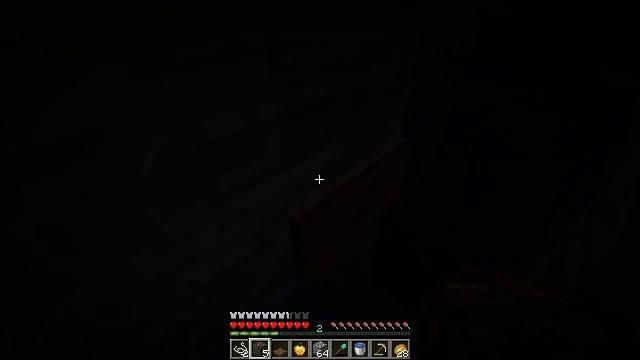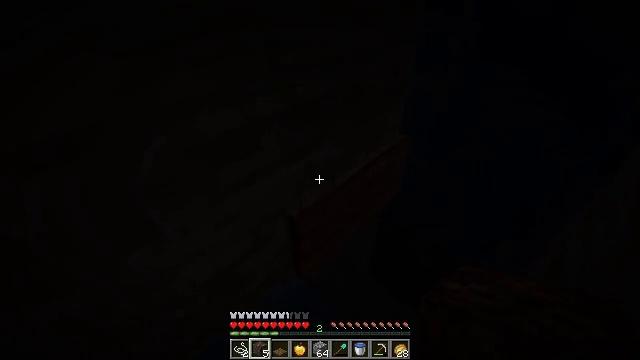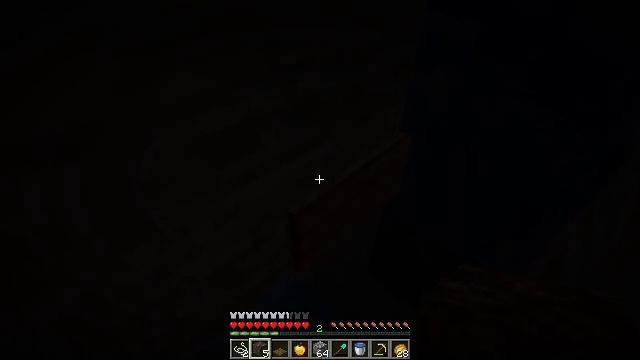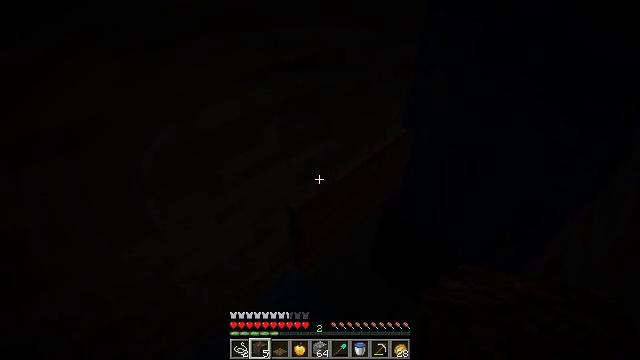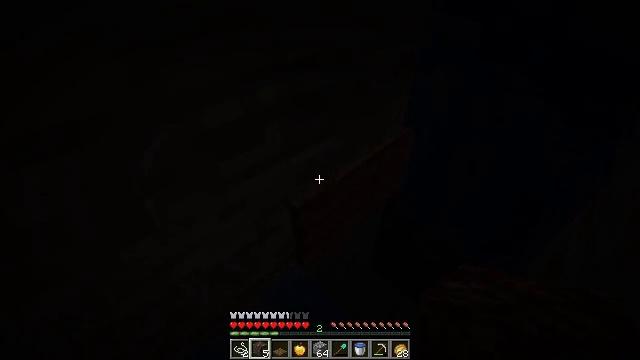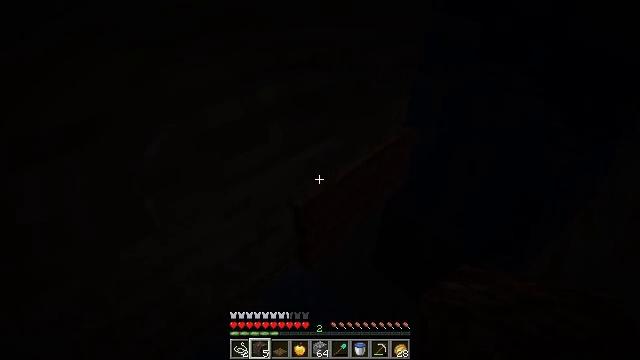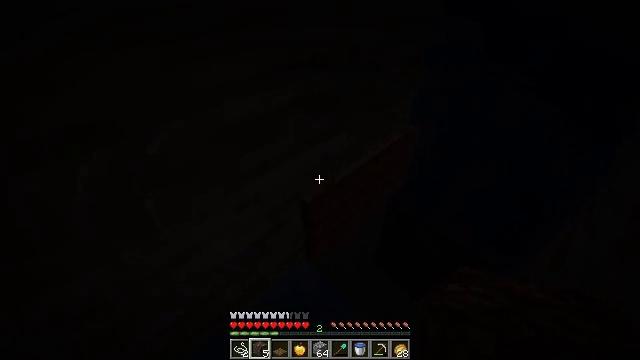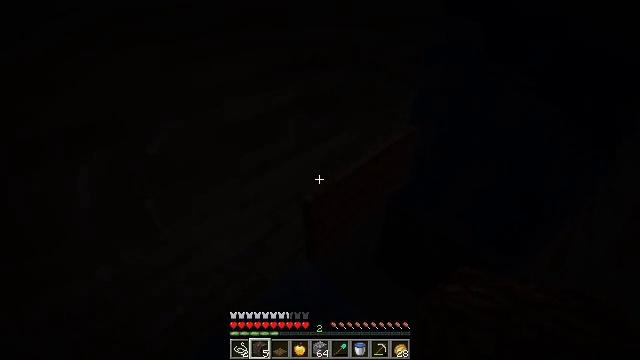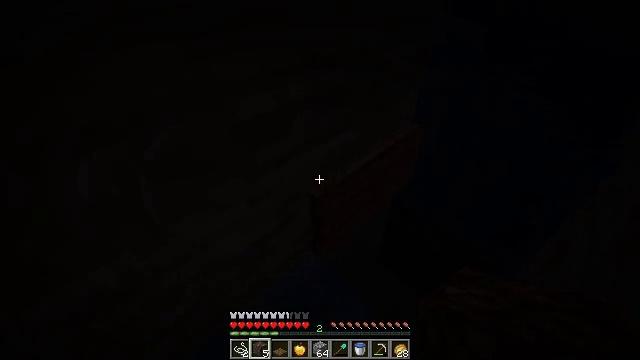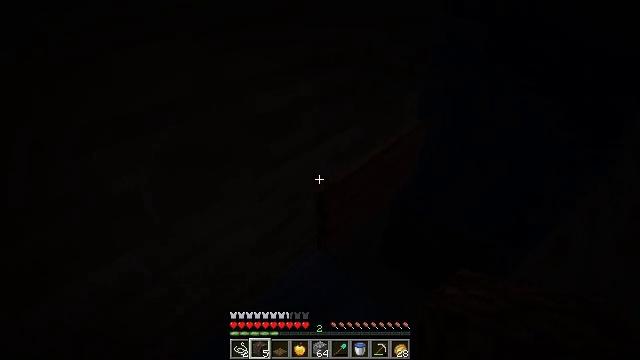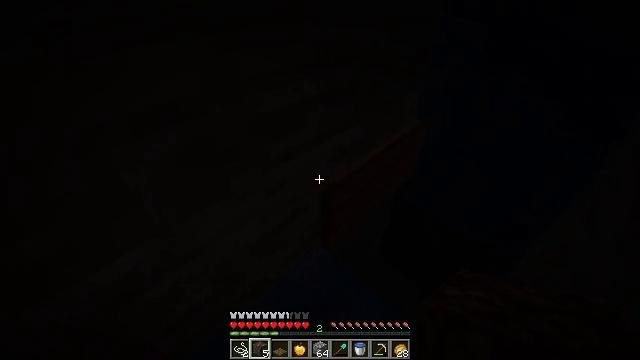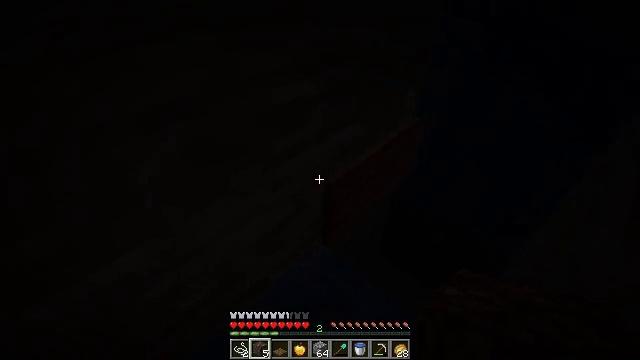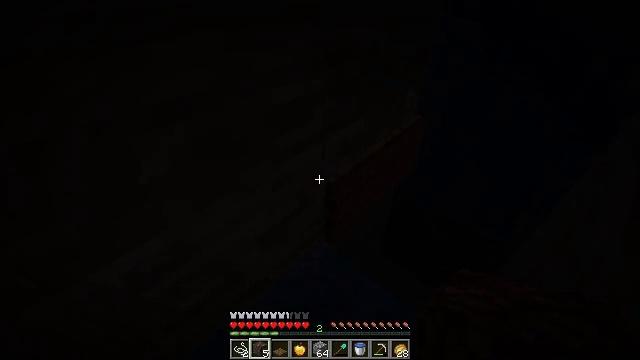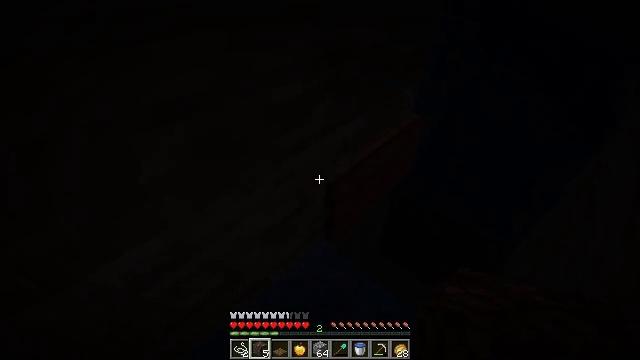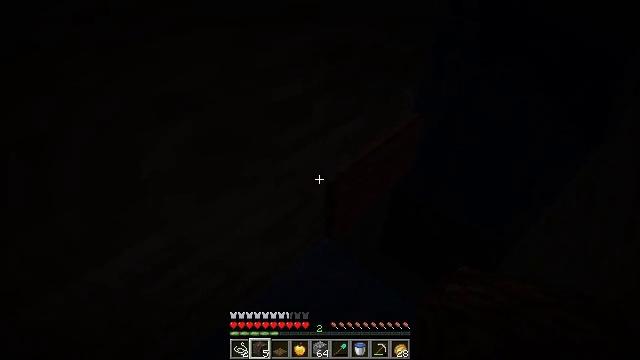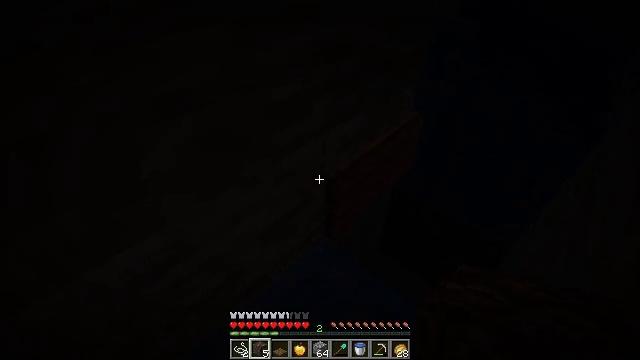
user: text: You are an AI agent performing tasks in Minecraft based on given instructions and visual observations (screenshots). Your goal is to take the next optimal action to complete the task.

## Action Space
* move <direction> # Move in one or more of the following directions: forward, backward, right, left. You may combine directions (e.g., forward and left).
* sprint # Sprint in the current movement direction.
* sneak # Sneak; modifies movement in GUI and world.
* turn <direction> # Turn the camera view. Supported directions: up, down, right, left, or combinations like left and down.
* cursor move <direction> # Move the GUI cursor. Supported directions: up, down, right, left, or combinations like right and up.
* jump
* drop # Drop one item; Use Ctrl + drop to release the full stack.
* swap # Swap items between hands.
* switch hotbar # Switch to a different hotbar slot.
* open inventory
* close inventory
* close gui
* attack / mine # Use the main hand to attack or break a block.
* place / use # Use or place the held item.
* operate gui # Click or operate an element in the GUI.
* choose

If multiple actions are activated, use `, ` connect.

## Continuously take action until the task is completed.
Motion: motion action
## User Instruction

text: Collect the jungle wall sign from an old structure.
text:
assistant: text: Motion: no_op
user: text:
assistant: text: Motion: move back
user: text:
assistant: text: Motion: move back
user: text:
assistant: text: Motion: move back
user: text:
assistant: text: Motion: move back
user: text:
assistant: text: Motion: move back
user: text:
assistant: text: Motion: move back
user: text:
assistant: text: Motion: move back
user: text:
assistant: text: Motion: move back
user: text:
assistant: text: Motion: move back
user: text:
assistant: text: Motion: no_op
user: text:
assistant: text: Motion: no_op
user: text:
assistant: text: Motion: no_op
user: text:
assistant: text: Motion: no_op
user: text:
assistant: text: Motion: no_op
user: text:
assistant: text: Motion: no_op
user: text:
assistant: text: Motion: no_op
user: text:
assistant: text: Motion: no_op
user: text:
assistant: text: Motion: no_op
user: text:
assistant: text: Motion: no_op
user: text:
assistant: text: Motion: no_op
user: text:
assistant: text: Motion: no_op
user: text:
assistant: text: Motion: no_op
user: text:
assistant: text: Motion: no_op
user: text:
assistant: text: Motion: no_op
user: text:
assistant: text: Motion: no_op
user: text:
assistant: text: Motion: no_op
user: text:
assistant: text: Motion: no_op
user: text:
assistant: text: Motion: no_op
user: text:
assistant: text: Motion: no_op